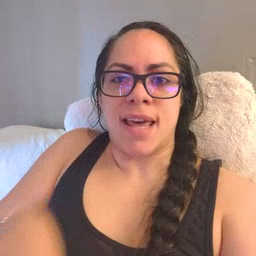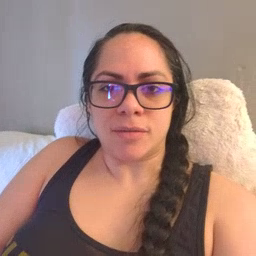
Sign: can